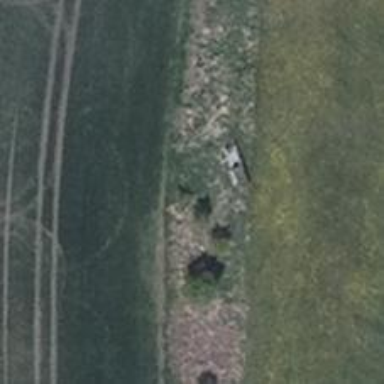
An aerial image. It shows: Hunting stand.